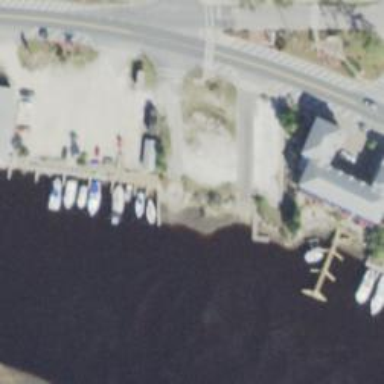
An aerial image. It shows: Slipway on leisure land.